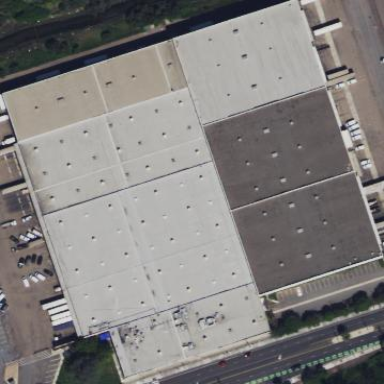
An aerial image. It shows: Warehouse.